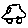
Label: car